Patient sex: M
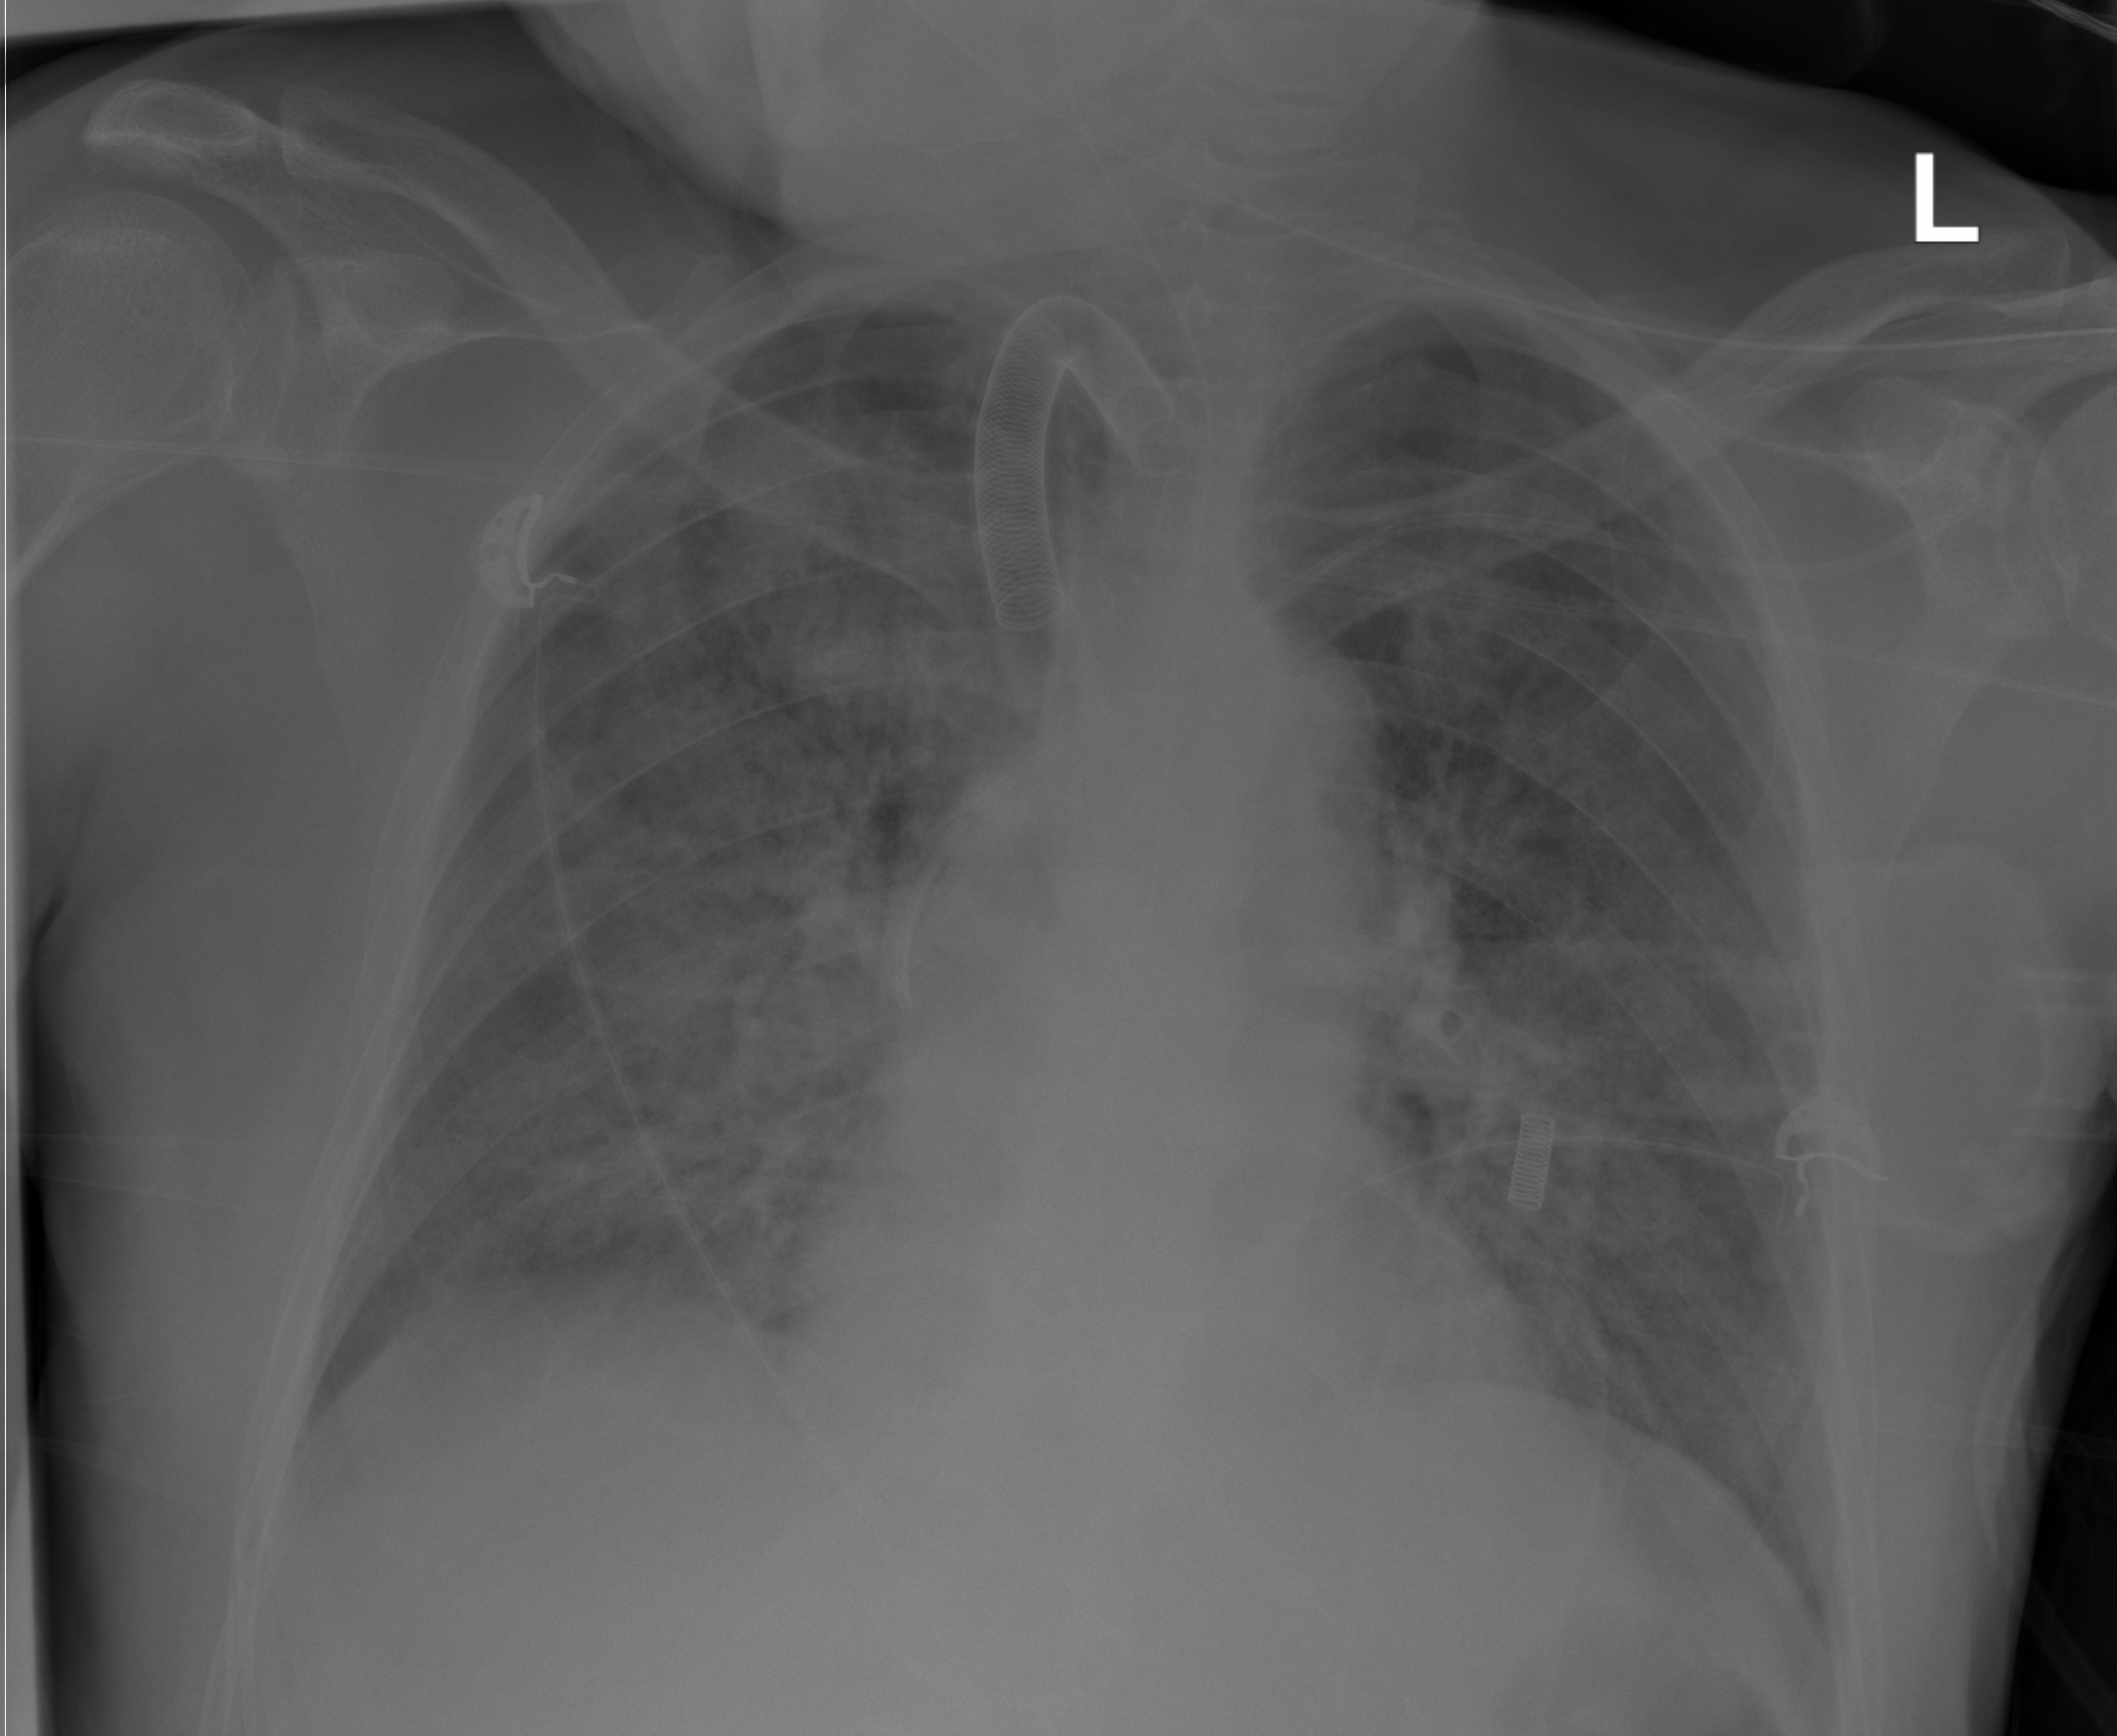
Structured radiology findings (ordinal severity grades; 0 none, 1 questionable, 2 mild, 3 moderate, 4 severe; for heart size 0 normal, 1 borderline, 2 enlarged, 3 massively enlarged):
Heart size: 1
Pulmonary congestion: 2
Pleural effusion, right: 0
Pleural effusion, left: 0
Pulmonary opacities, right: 3
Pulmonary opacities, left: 3
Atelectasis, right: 2
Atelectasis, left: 0